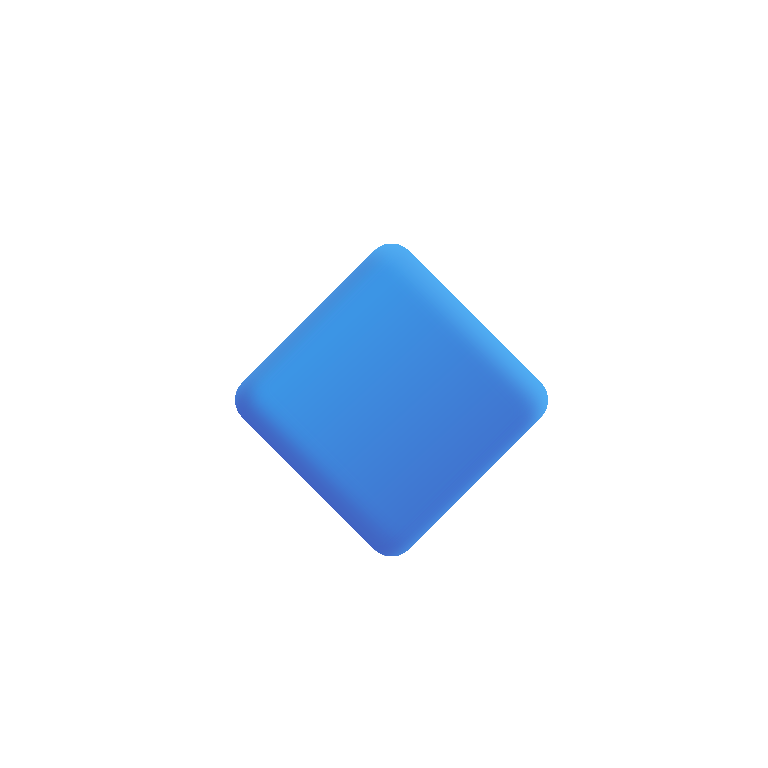
small blue diamond color